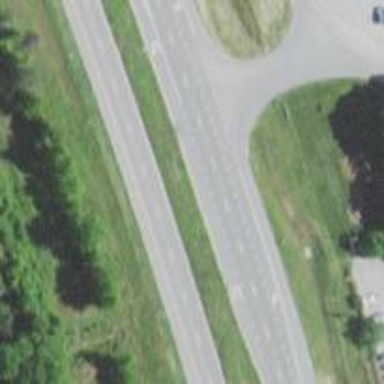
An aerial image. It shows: Expressway with asphalt surface categorized as trunk highway.